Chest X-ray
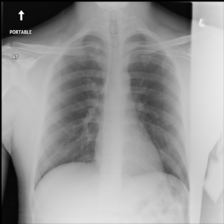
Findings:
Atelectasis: negative
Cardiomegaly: negative
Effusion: negative
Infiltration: negative
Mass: negative
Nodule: negative
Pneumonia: negative
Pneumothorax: negative
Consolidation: negative
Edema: negative
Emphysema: negative
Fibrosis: negative
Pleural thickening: negative
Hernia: negative